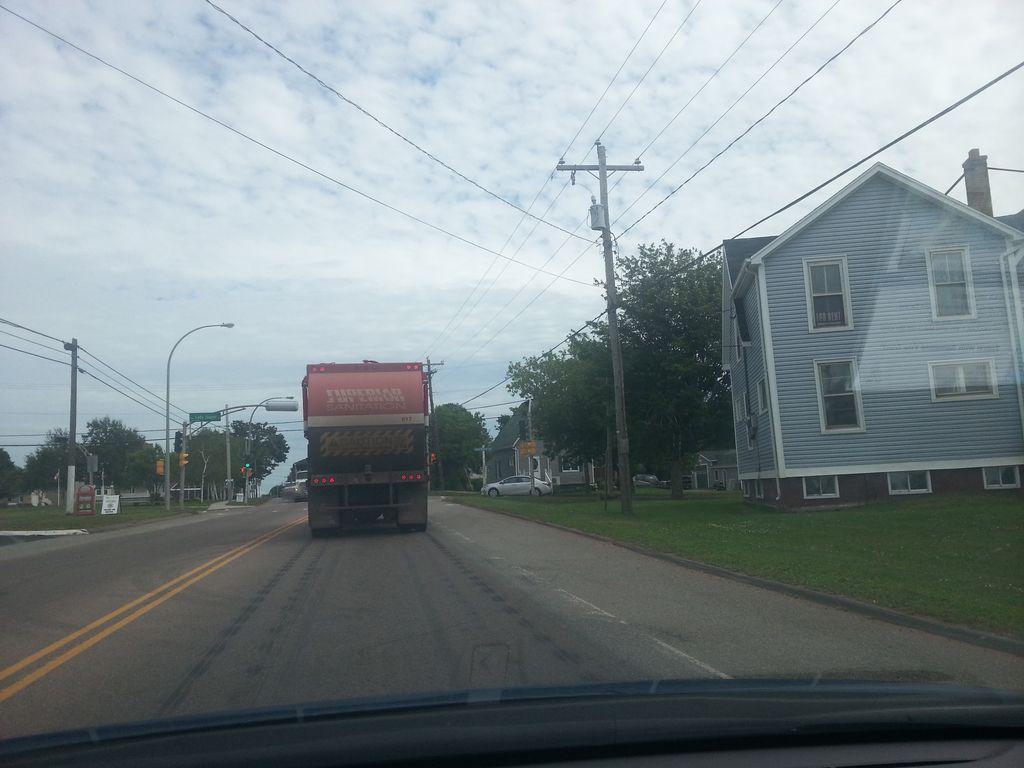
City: charlottetown